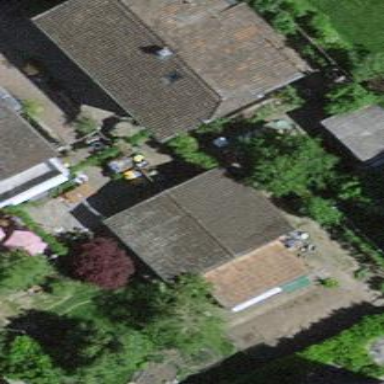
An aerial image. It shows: Garage building.